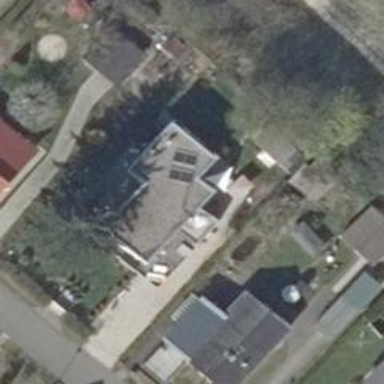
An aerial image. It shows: Detached building with flat roof.